Field crop: tomato
Growth stage: 1
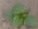
Species: solanum